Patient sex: M
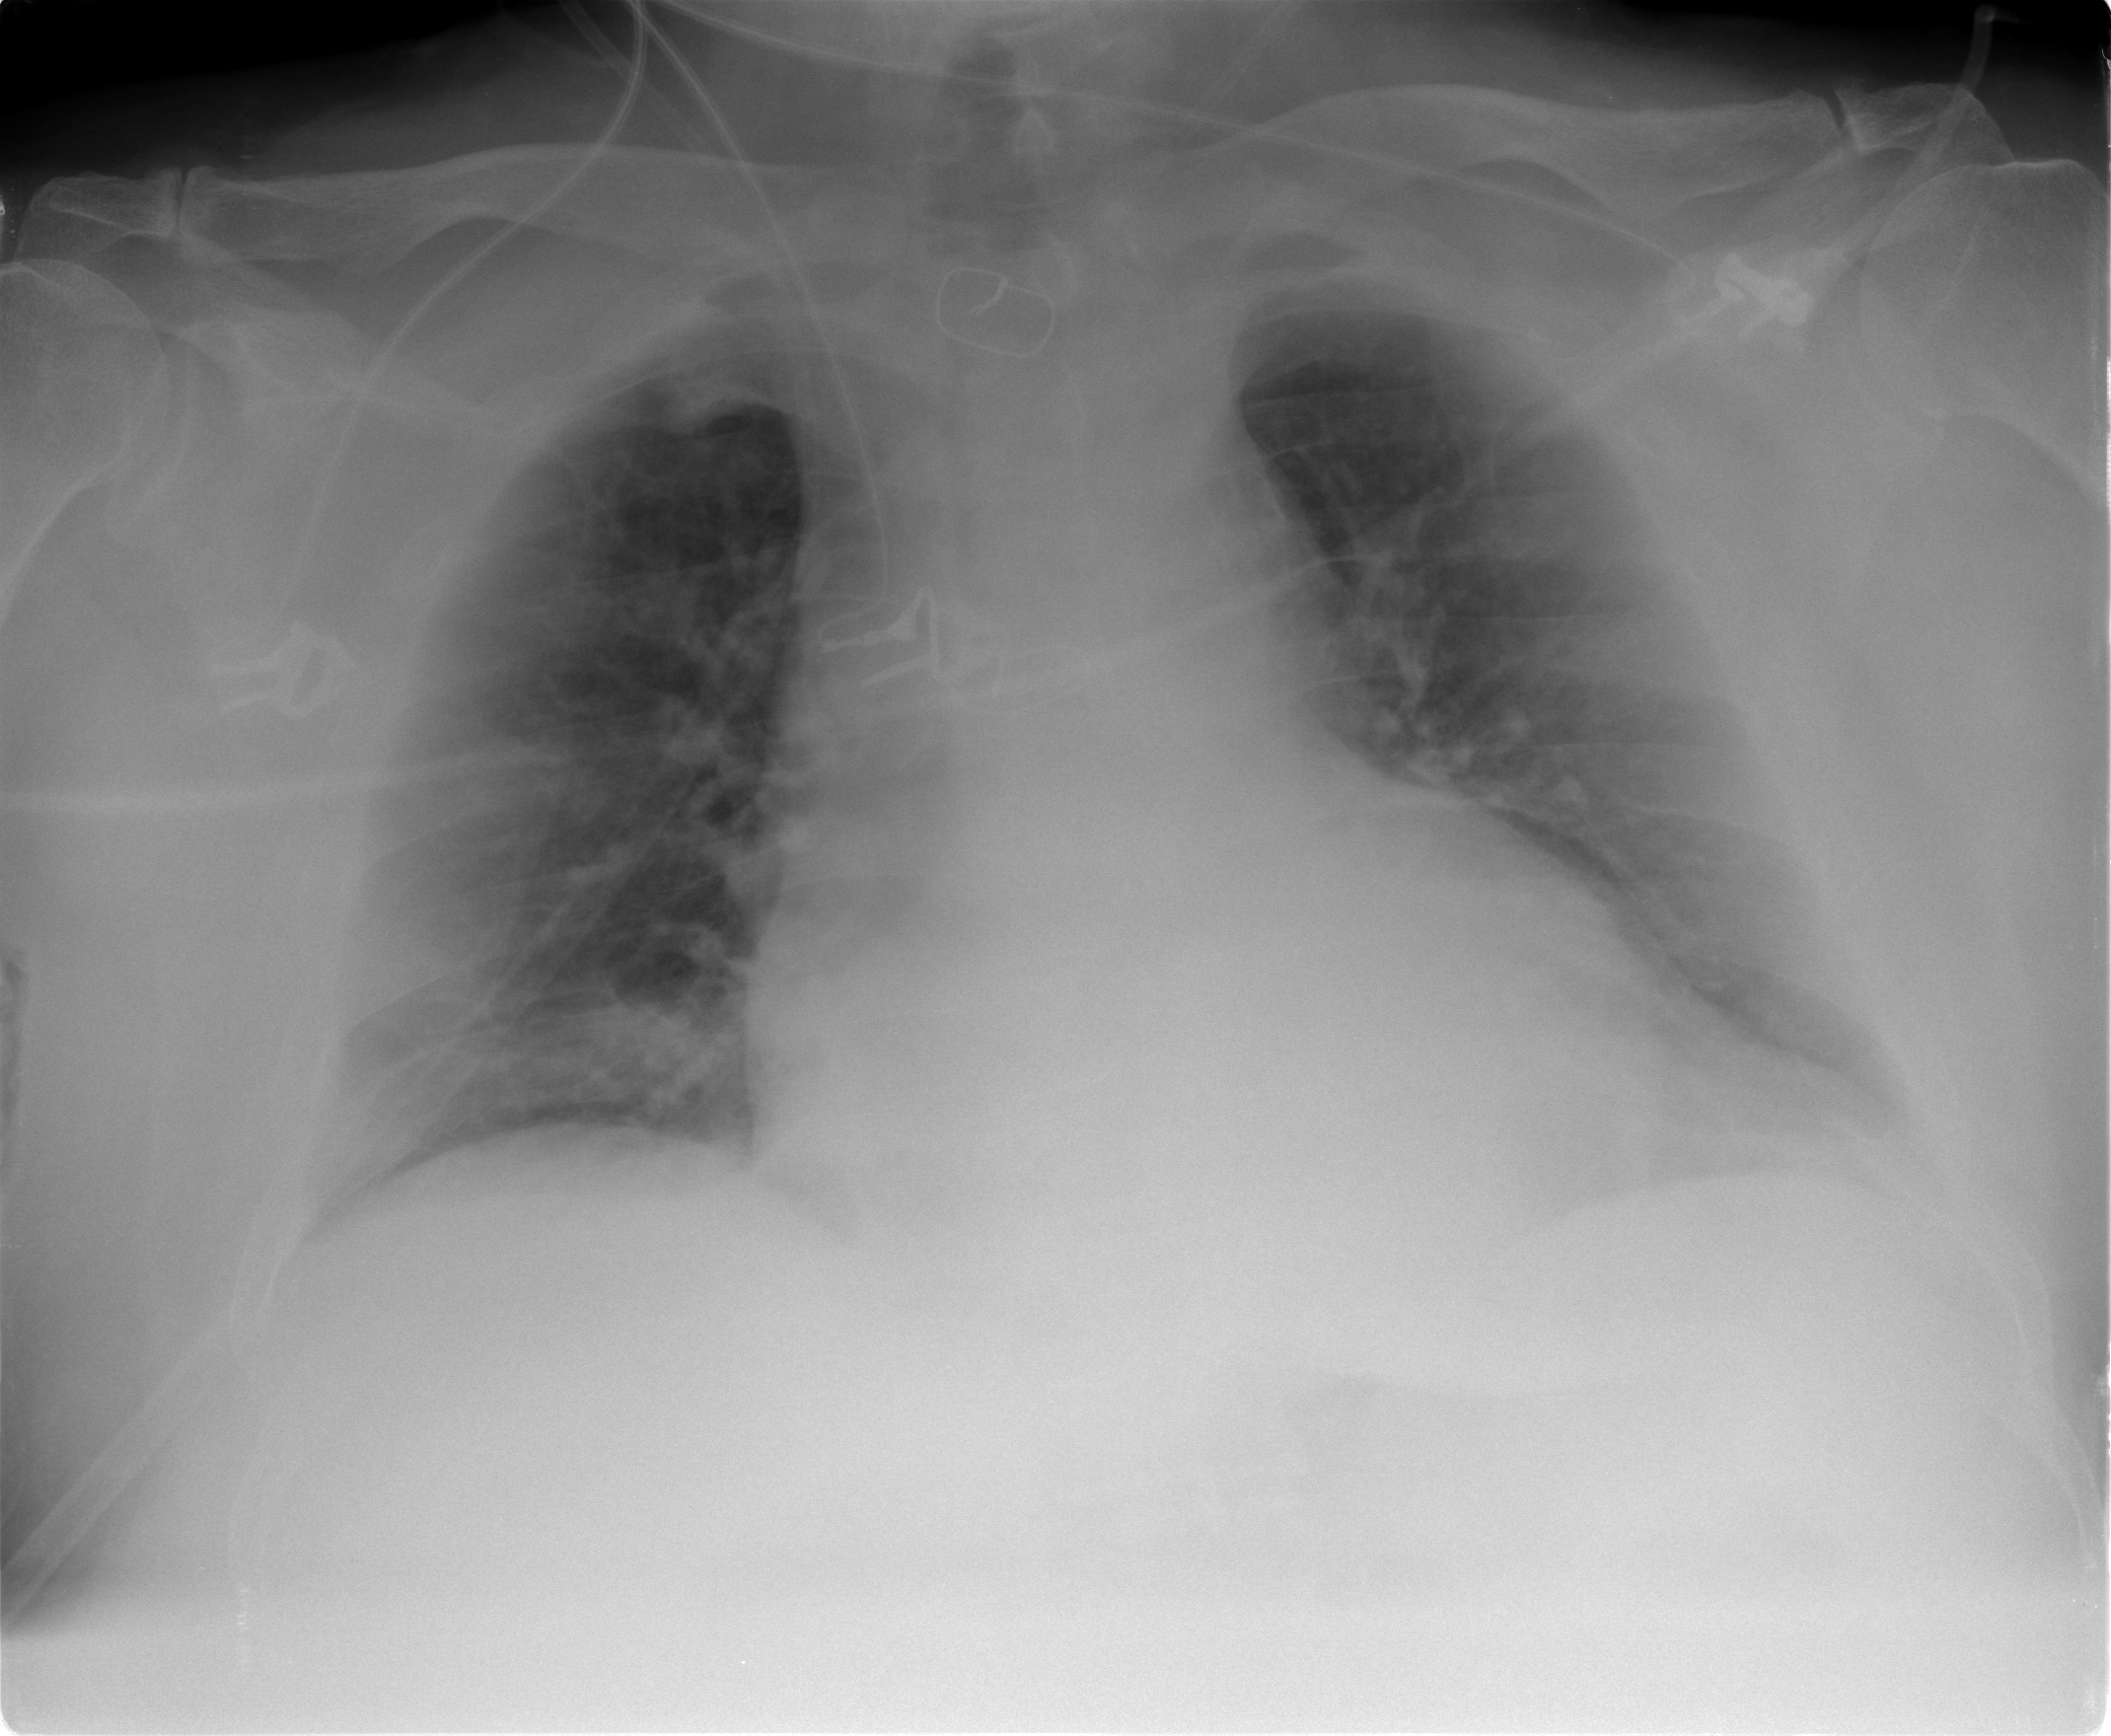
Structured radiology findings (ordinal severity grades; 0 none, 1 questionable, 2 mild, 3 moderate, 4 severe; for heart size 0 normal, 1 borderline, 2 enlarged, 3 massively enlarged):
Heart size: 2
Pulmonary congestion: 2
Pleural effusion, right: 0
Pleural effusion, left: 2
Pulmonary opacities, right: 0
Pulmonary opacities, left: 0
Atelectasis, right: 0
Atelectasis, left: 0